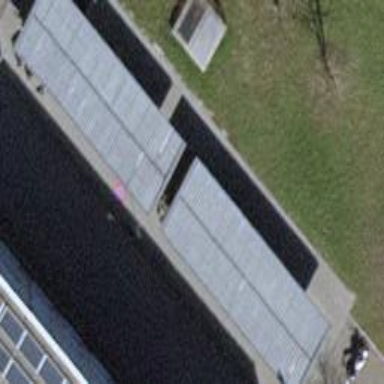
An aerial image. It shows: Motorcycle parking area under roof.